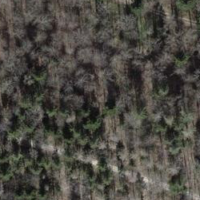
EUNIS habitat code: 41
Species observed at this site:
Neottia nidus-avis